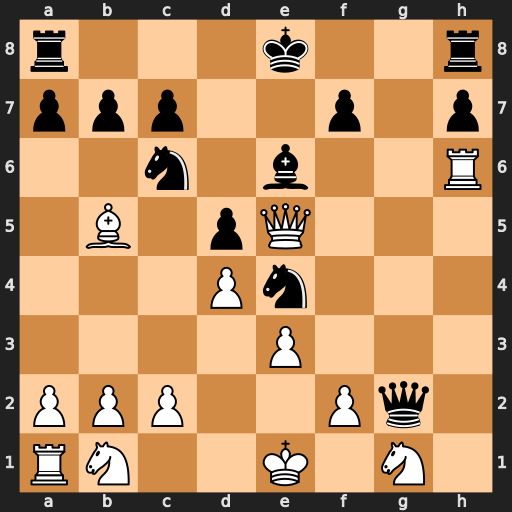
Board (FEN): r3k2r/ppp2p1p/2n1b2R/1B1pQ3/3Pn3/4P3/PPP2Pq1/RN2K1N1
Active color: w
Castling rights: Qkq
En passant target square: -
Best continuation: Rxe6+ fxe6 Qxh8+ Kd7 Qxh7+